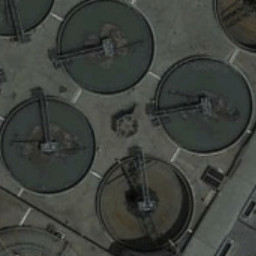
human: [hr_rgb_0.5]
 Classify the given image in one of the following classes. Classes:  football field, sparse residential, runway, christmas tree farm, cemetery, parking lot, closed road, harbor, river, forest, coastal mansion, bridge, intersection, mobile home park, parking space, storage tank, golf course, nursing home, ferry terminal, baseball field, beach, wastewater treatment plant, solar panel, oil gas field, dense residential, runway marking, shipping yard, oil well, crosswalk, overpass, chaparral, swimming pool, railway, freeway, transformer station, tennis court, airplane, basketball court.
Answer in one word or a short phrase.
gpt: wastewater treatment plant